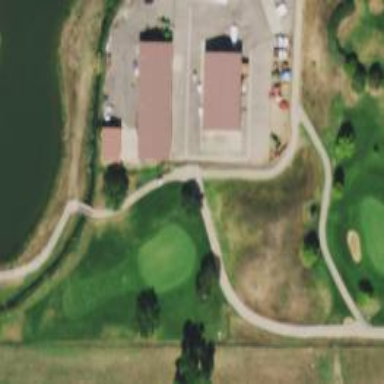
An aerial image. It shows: Path designated as golf cartpath. It is specifically marked as Golf Cart path.